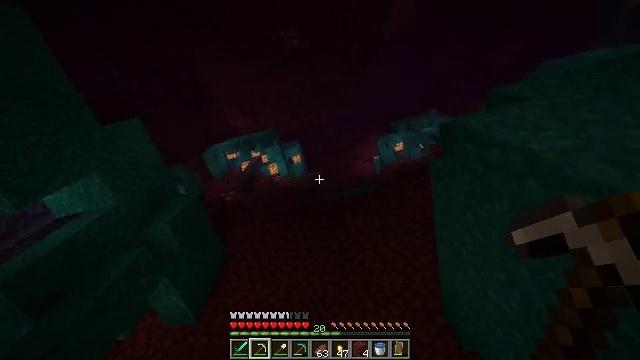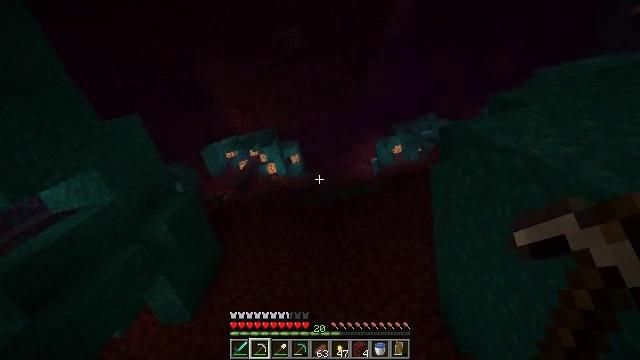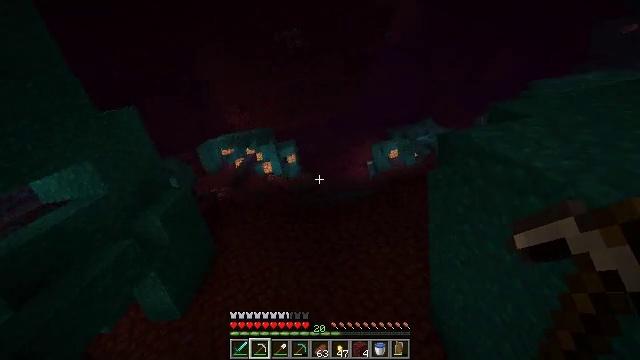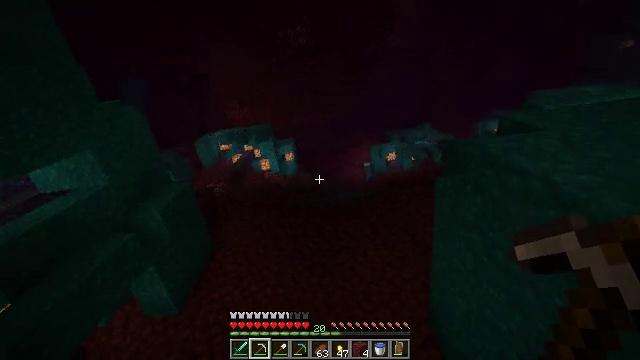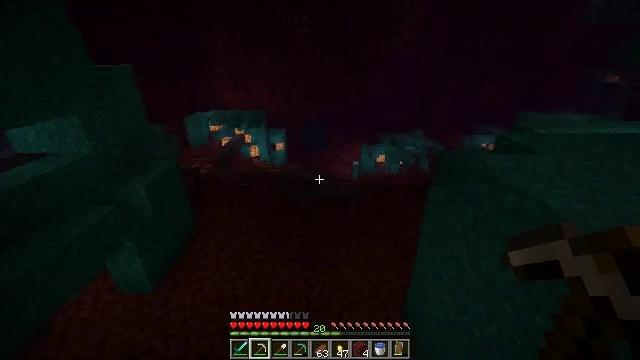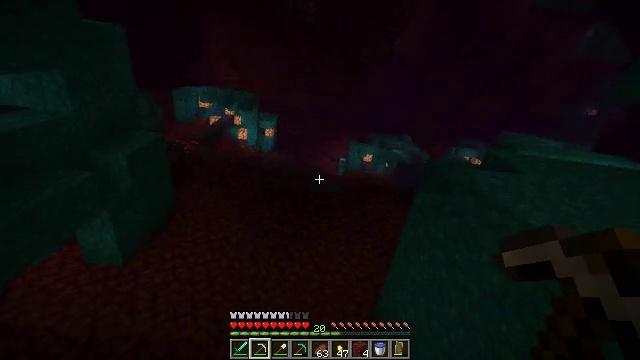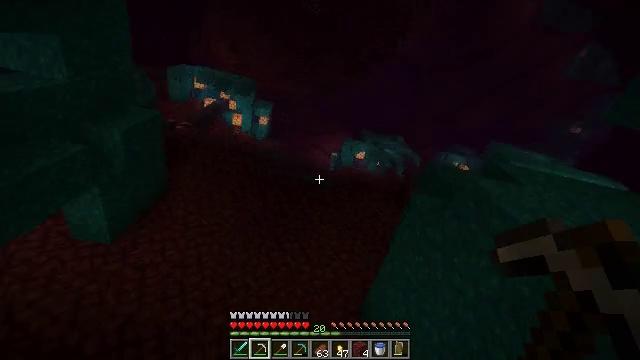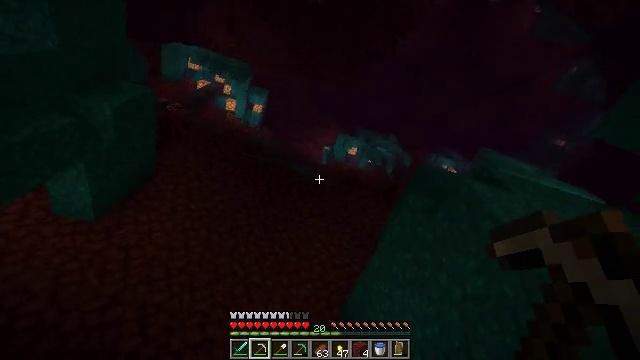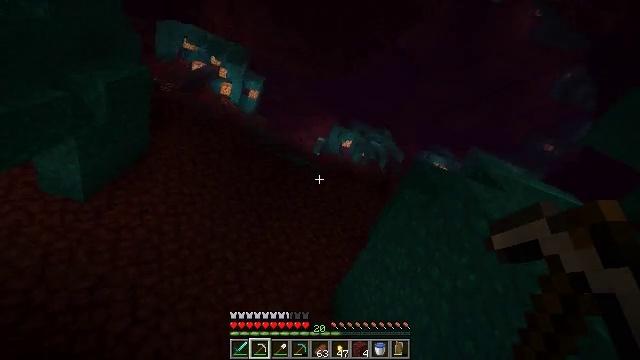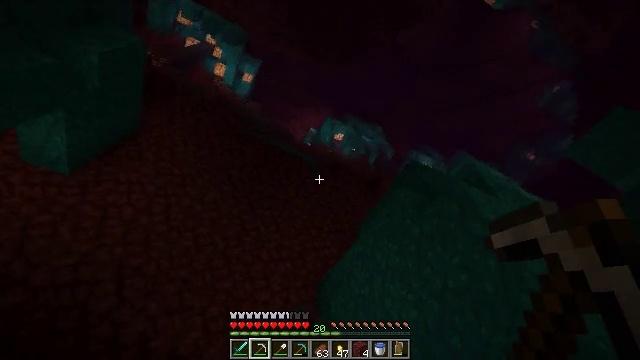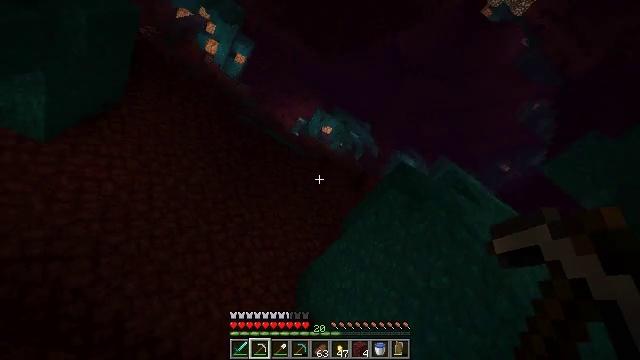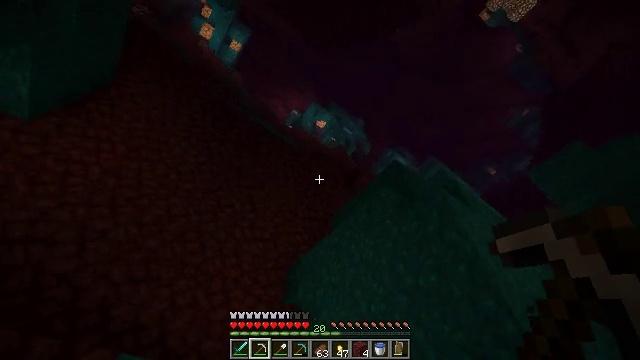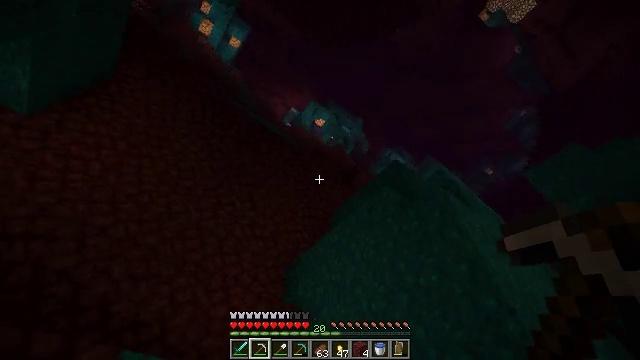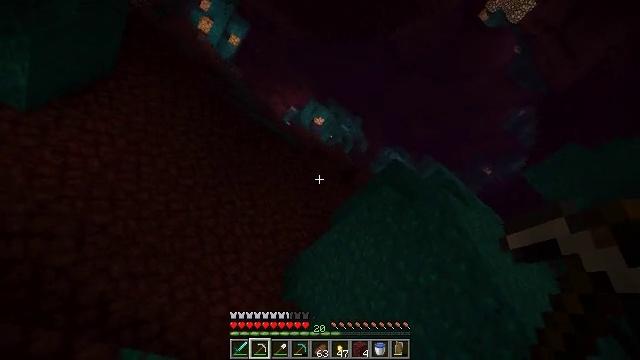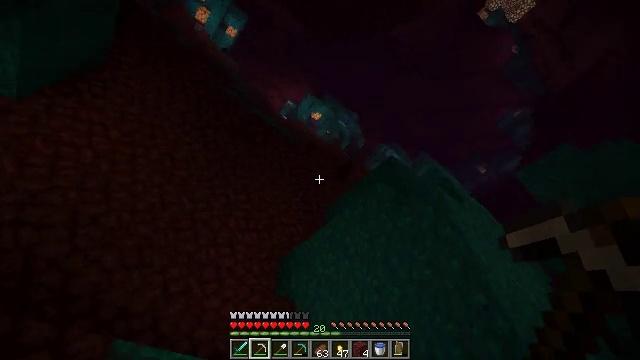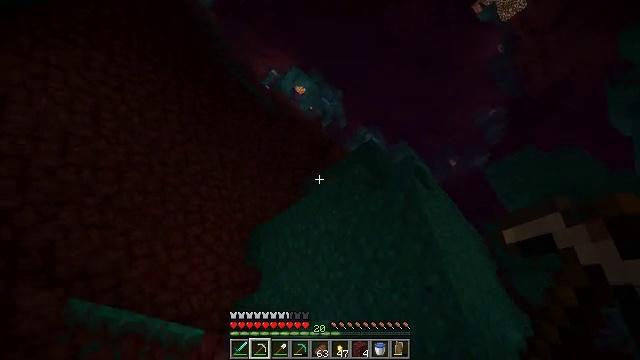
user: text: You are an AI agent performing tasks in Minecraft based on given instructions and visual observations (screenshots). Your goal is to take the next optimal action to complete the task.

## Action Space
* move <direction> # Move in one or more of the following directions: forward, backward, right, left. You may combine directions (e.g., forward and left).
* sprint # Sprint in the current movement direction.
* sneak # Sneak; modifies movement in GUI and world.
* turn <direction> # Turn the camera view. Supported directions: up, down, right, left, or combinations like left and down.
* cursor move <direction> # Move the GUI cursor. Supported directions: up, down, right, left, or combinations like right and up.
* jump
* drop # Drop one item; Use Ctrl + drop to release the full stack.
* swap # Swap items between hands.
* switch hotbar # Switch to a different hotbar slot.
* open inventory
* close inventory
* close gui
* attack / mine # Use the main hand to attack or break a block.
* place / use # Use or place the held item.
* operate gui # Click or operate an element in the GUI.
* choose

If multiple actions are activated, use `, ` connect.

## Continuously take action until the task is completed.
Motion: motion action
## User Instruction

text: Use a pickaxe to mine the warped nylium.
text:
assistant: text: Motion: move left, turn right
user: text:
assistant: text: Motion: move left, turn right
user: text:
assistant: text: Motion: move left, turn right
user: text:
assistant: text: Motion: move left, turn right and down
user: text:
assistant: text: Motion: move left, turn right and down
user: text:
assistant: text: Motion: move left, turn right and down
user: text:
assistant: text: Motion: move left, turn right and down
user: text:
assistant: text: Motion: move left, turn right and down
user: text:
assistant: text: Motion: move left, turn right and down
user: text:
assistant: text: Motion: turn right and down
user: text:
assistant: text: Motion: turn right and down
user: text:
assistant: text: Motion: no_op
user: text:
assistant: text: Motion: no_op
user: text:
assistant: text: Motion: turn right and down
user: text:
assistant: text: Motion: turn right and down
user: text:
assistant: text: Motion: move right, turn right and down
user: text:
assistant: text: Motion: move right, turn right and down
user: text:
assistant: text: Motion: move right, turn right and down
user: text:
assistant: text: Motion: move forward and move right, turn right and down
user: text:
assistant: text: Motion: move forward and move right, sprint, turn right and down
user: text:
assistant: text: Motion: move forward and move right, sprint, turn down
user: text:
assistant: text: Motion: move forward and move right, sprint
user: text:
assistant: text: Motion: move forward, sprint
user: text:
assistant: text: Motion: move forward, sprint
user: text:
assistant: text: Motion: move forward, sprint
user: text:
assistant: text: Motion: move forward, sprint
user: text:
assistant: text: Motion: move forward, sprint, turn right and up
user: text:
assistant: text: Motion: move forward, sprint, turn right and up
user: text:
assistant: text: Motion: move forward, turn up
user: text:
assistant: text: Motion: move forward, turn up